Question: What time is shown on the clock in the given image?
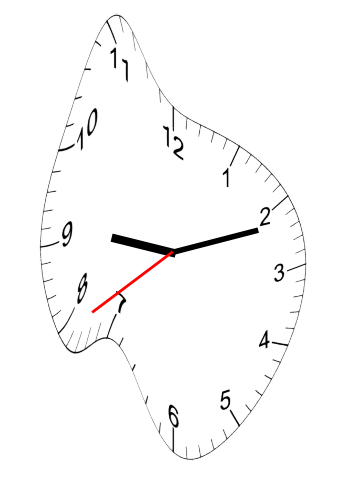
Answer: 09:11:39